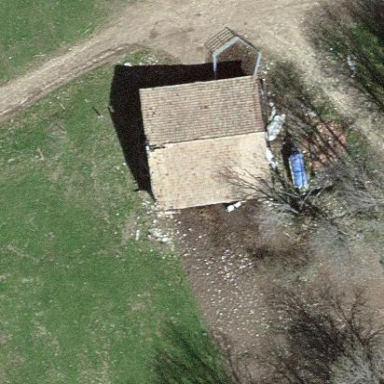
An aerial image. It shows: Rural barn.